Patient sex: F
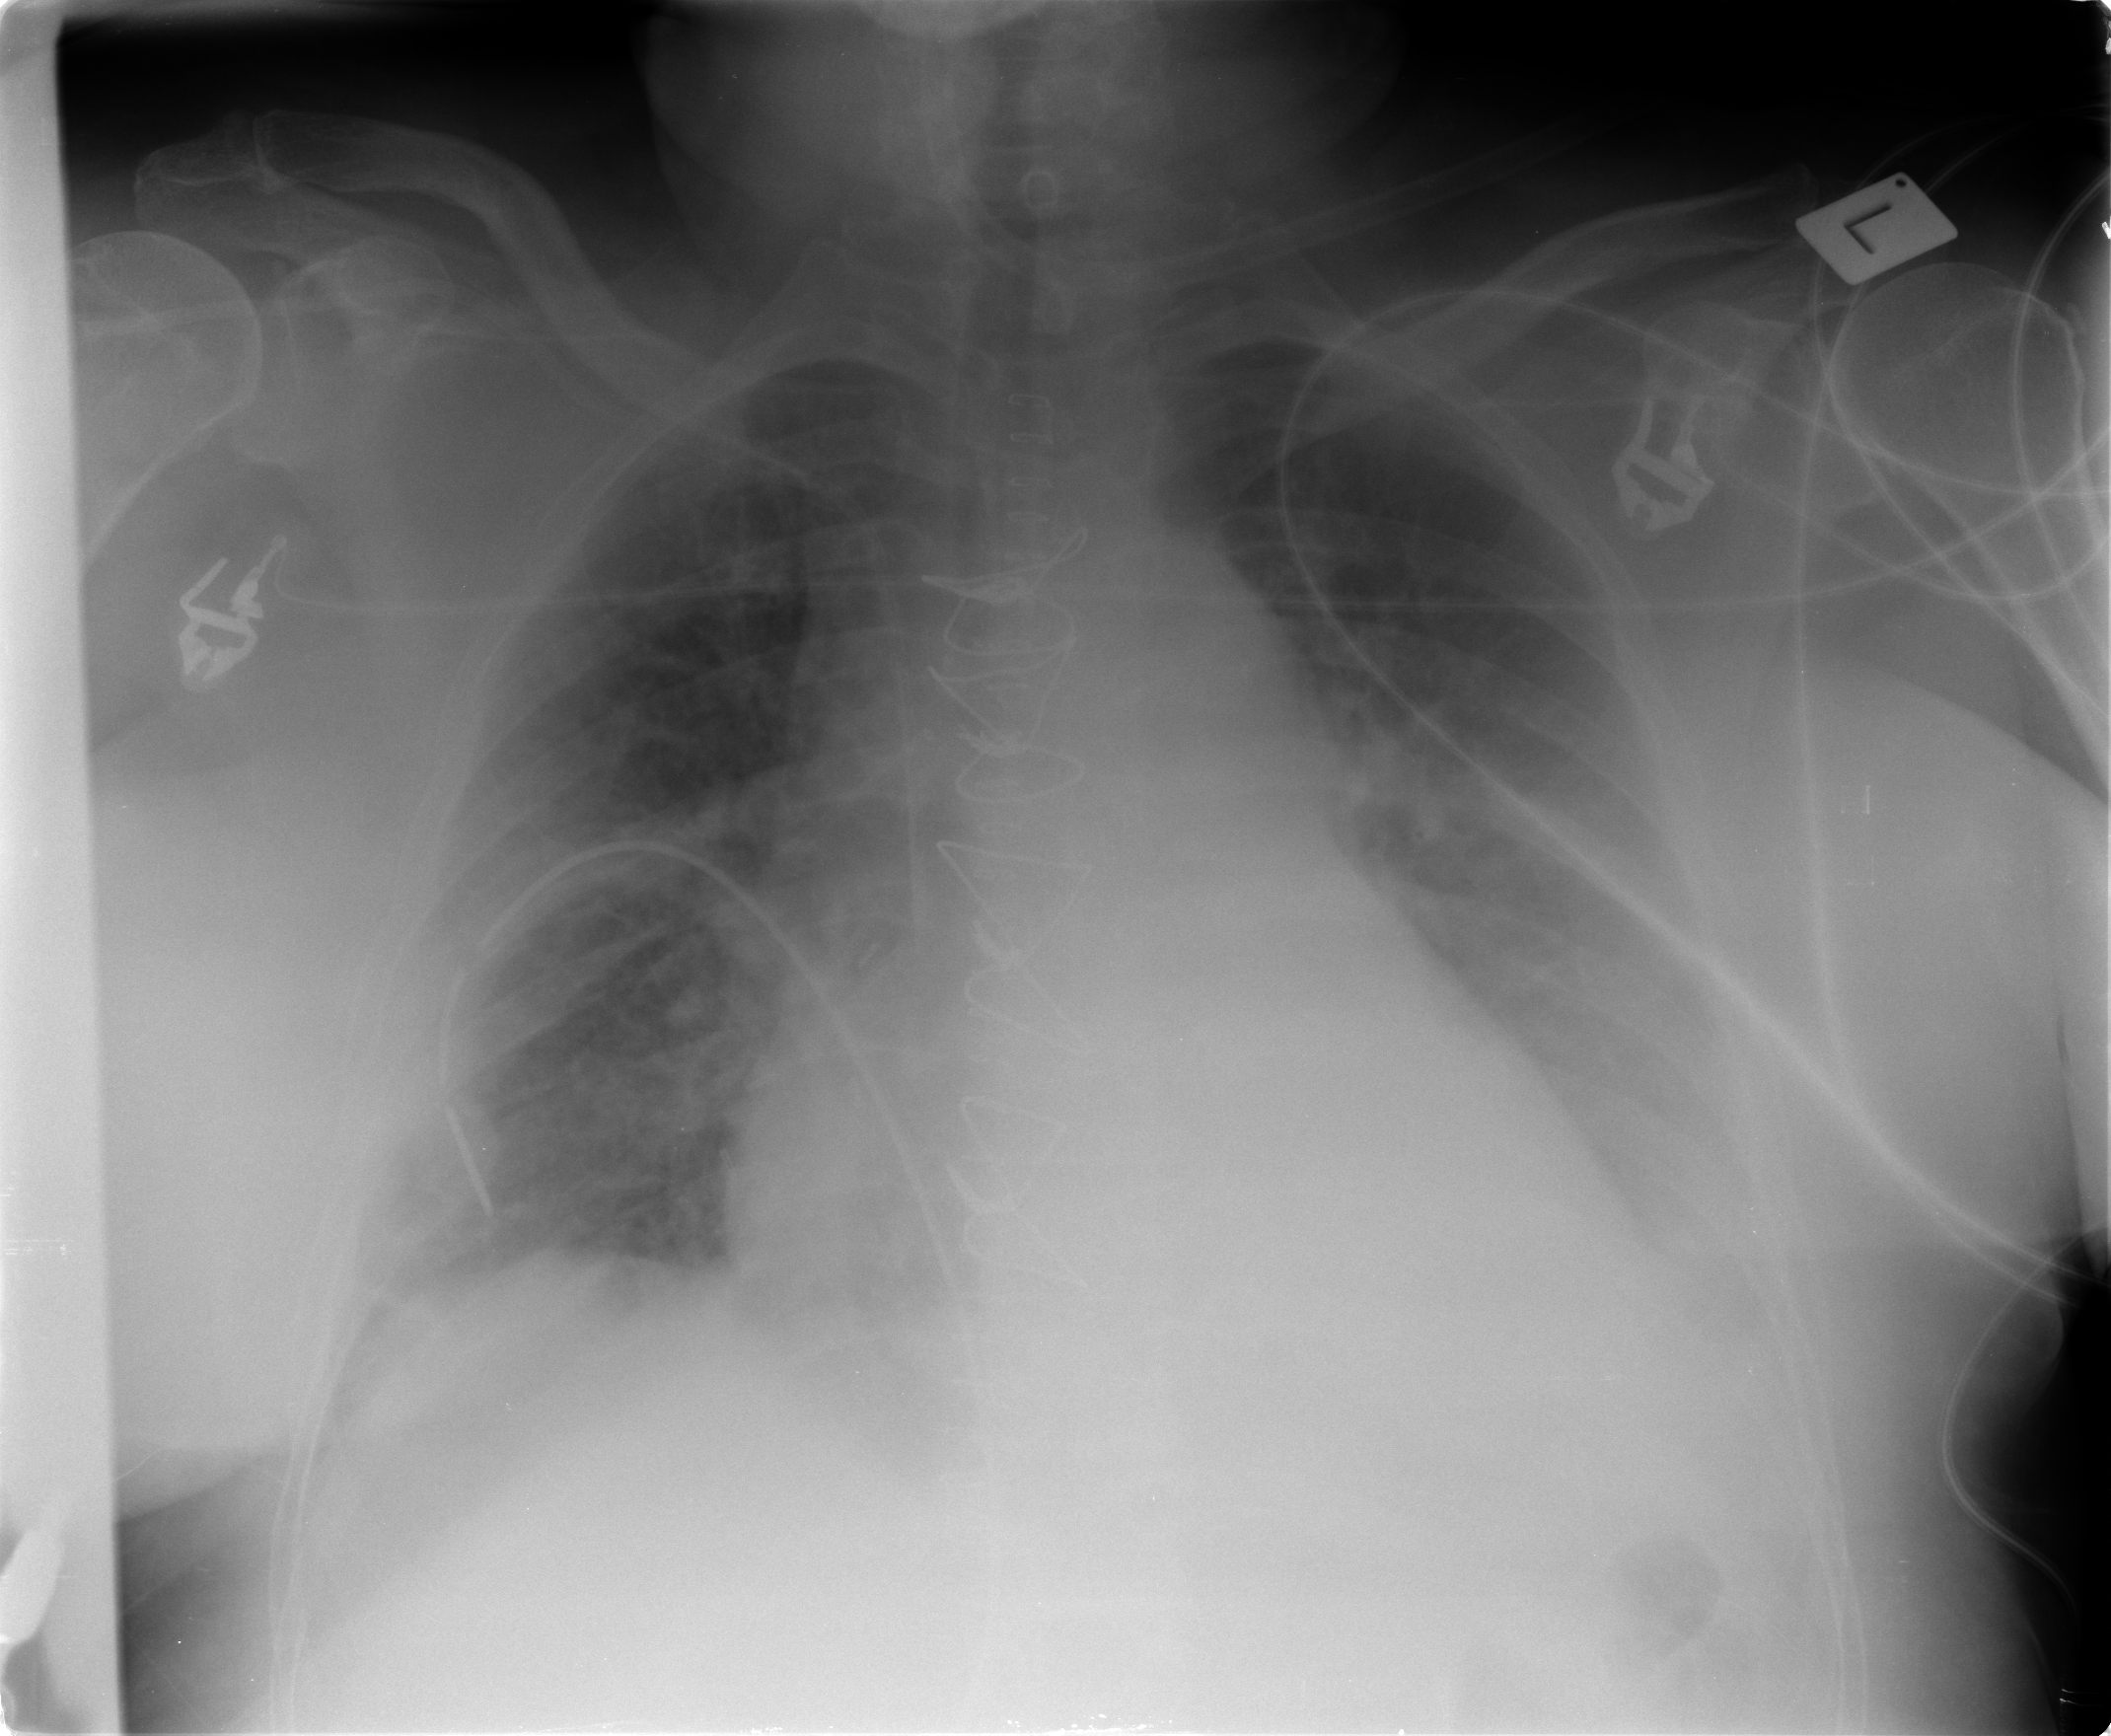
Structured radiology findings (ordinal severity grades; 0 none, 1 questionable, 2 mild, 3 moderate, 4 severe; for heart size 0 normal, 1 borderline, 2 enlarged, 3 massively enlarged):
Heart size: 1
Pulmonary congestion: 2
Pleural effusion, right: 0
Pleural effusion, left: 2
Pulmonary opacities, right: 2
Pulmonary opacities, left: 2
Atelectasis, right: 0
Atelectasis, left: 1